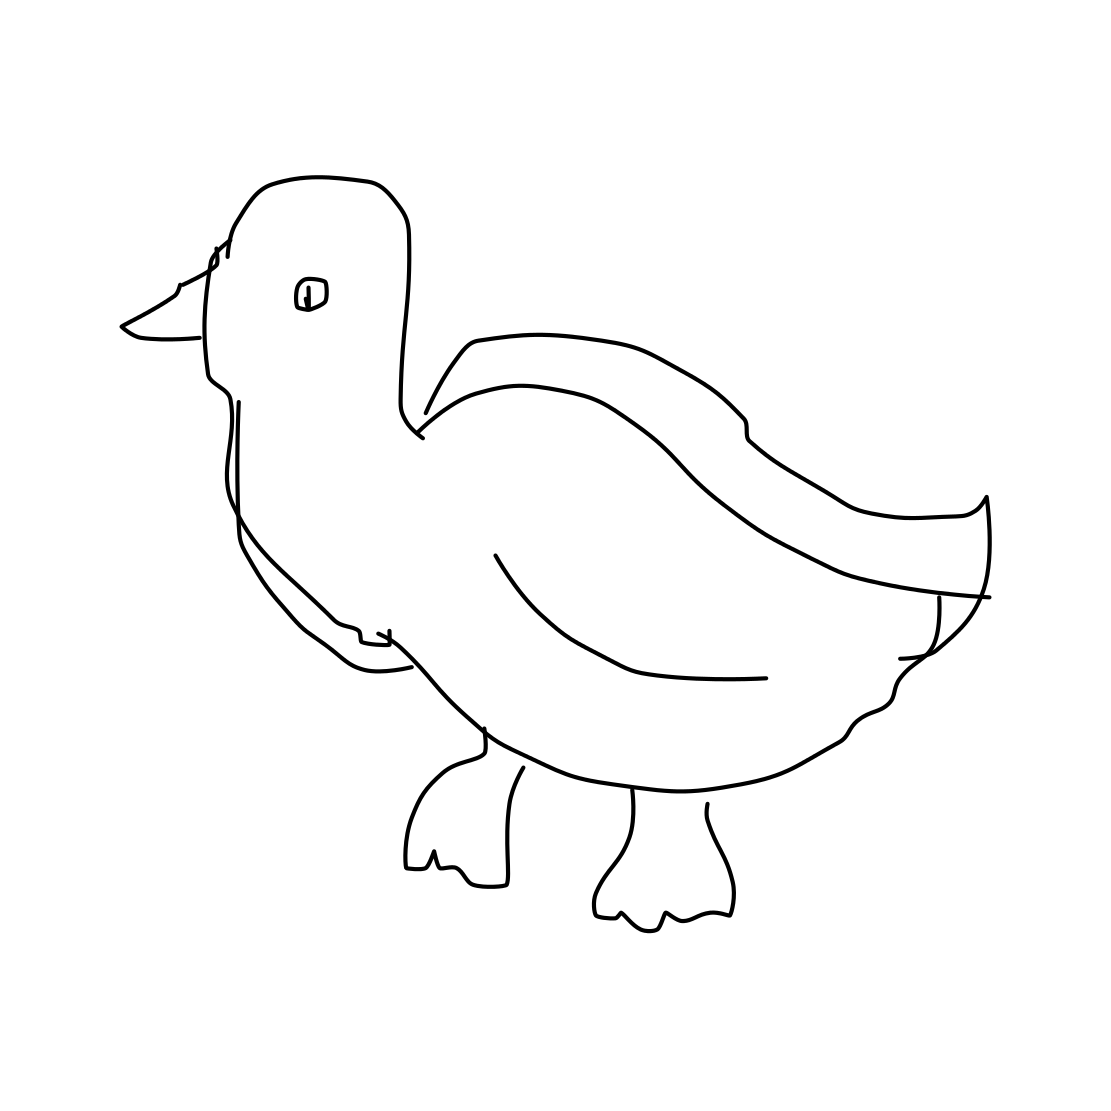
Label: duck